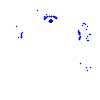
Particle: proton